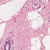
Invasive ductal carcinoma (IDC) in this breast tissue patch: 0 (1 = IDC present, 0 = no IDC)